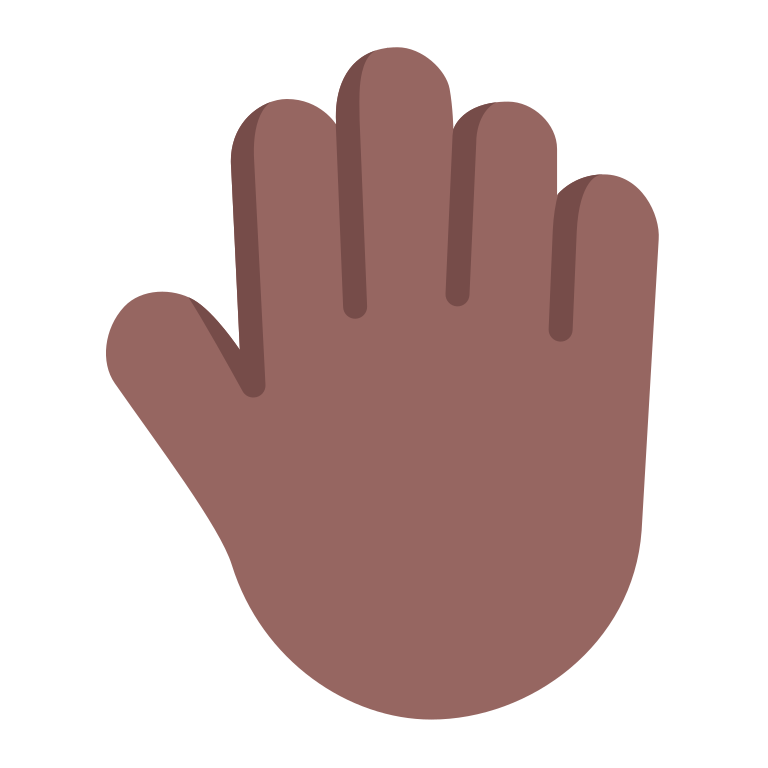
raised back of hand flat  dark